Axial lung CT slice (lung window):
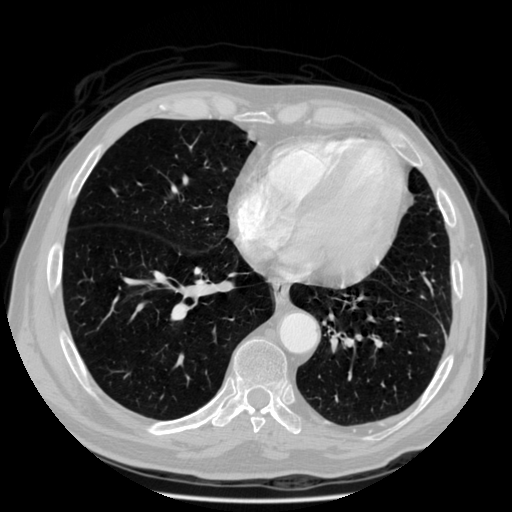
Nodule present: no